Question: I want to have this structure in my application using neo4j database.

Here i am deploying my application on three different servers and each is having its own embedded neo4j database.
I want all databases are in sync automatically.
Is it fine for my big size data application?
I am using Spring data neo4j,how to configure this structure in SDN.
Do i need Enterprise edition of neo4j for this.
Any other framework/technology which can be used?
I have almost done the structure like this
My web application is deployed on
1. localhost:8088 xml-> ha.server_id = 1 and dbptah = E:/data1
2. localhost:8089 xml-> ha.server_id = 2 and dbptah = E:/data2
3. localhost:8090 xml-> ha.server_id = 3 and dbptah = E:/data3
Neo4j server is running on :
1. localhost:7474 properties-> ha.server_id = 1 and dbptah = E:/data1
2. localhost:7475 properties-> ha.server_id = 2 and dbptah = E:/data2
3. localhost:7476 properties-> ha.server_id = 3 and dbptah = E:/data3
now when i run my web application it gives me error :
'''
Caused by StoreLockException: Unable to obtain lock on store lock file:
'''
It seems that it can not get access to directory which is being used by neo4j server then how i confiigure xml in my web app??
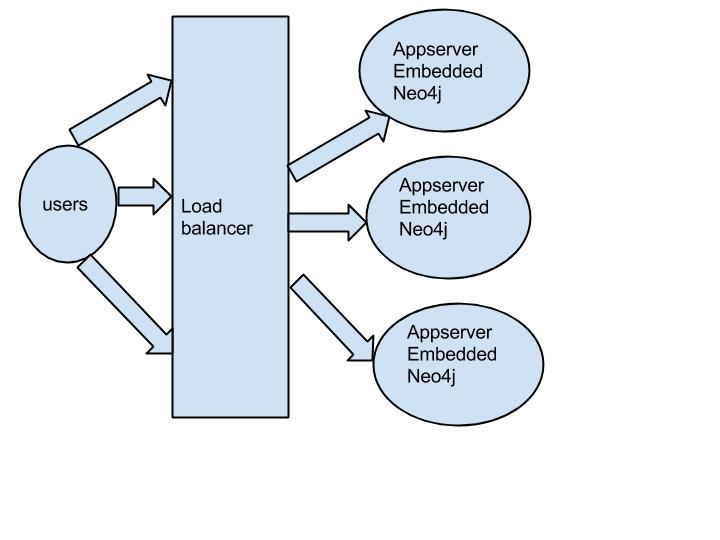
Answer: In answer to your first question, yes running Neo4j-enterprise (HA) with SDN is great for a project with large aounts of data sitting behind a load balancer. There is one issue that I am aware of and that is that SDN has not been developed to understand HA. This has caused one issue for me in that certain operations can only be performed (and I mean ) on the master node, so you have to code arround that.
SDN with HA is easy to configure once you've found out how! This is the code I use and was originally borrowed from <URL>.
'''
<util:map id="config">
<entry key="ha.server_id" value="1"/>
<entry key="ha.initial_hosts" value="thisserver.com:5001,yoursecondserver.com:5001,yourthirdserver.com:5001"/>
</util:map>
<bean id="graphDbFactory" class="org.neo4j.graphdb.factory.HighlyAvailableGraphDatabaseFactory"/>
<bean id="graphDbBuilder" factory-bean="graphDbFactory" factory-method="newHighlyAvailableDatabaseBuilder">
<constructor-arg value="/tmp/neo4j"/>
</bean>
<bean id="graphDbBuilderFinal" factory-bean="graphDbBuilder" factory-method="setConfig">
<constructor-arg ref="config"/>
</bean>
<bean id="graphDatabaseService" factory-bean="graphDbBuilderFinal" factory-method="newGraphDatabase" destroy-method="shutdown" />
'''
In the map at the top you can put any of the settings that you might find in the documentation <URL>. Once your cluster is running you can drop new nodes in, the requirement is that the ha.server_id value is unique, but initial_hosts does not need to be fully populated. Your life will be more simple if you set values for the ha.server and ha.cluster_server properties.
For performance you will want to try to minimise writes on your Slave nodes, there is some excellent documentation on how to achieve this on teh <URL>, essentially configuring your load balancer to make routing decisions based on the responses from the special HA endpoints.
'''
/db/manage/server/ha/master
/db/manage/server/ha/slave
/db/manage/server/ha/available
'''
Unfortunately I could not use that, so for non critical writes I post them off to a message queue which is only processed on the Master node.
HA will automatically keep your data in sync and will enable live backups too, elections will be performened when the Master dies to promte another cluster member. Since Neo moved away from ZooKepper it is trivial to setup.
Now, the tough part. Licensing. HA is enterprise and as far as I understand the application of the APGL, you need to either buy a license or open source your code. There is another license model on the site 'personal' which will allow you and a small team (+2 people) make software which can take up to $100000 but you'll be left with just SO for support...
Any other frameworks, probably, but not that I am familiar with - <URL> would probably be a good place to start investigating though if you want to offload the scaling responsibility.